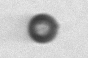
Label: bead